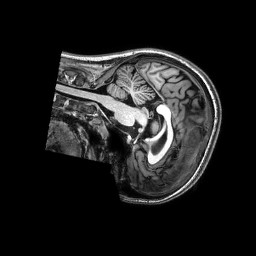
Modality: T1w
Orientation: sagittal
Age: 23
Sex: female
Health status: healthy
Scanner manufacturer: philips
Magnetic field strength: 3 T
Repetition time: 0.009 s
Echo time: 0.003996 s